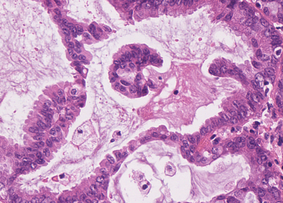
Tumor epithelial tissue: yes
Tumor-associated stroma tissue: yes
Normal tissue: no